Interaction volume radius: 5 \u00c5
Interaction volume height: 10 \u00c5
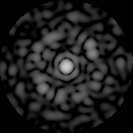
Disorder parameter: 0.8026